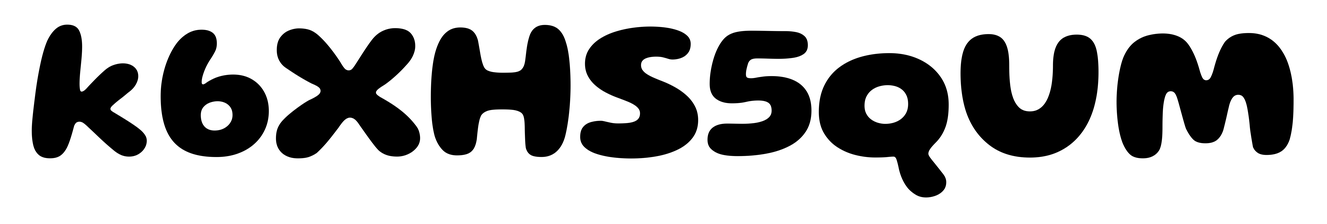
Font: Gluten_Bold